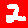
Digit: 2